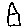
Label: house